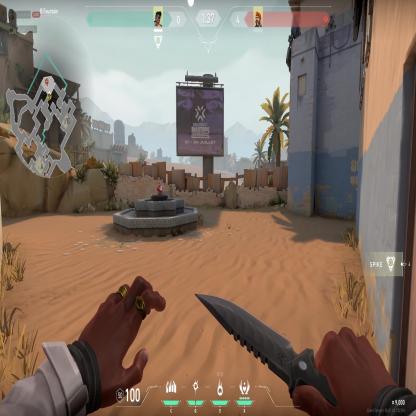
Label: enemy